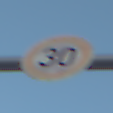
Verkehrszeichen: Geschwindigkeit30
Umgebung: Outdoor, Nature
Tageszeit: SunriseSunset
Wetter: Clear
Licht: Natural
Jahreszeit: Winter
Kontrast: LowContrast